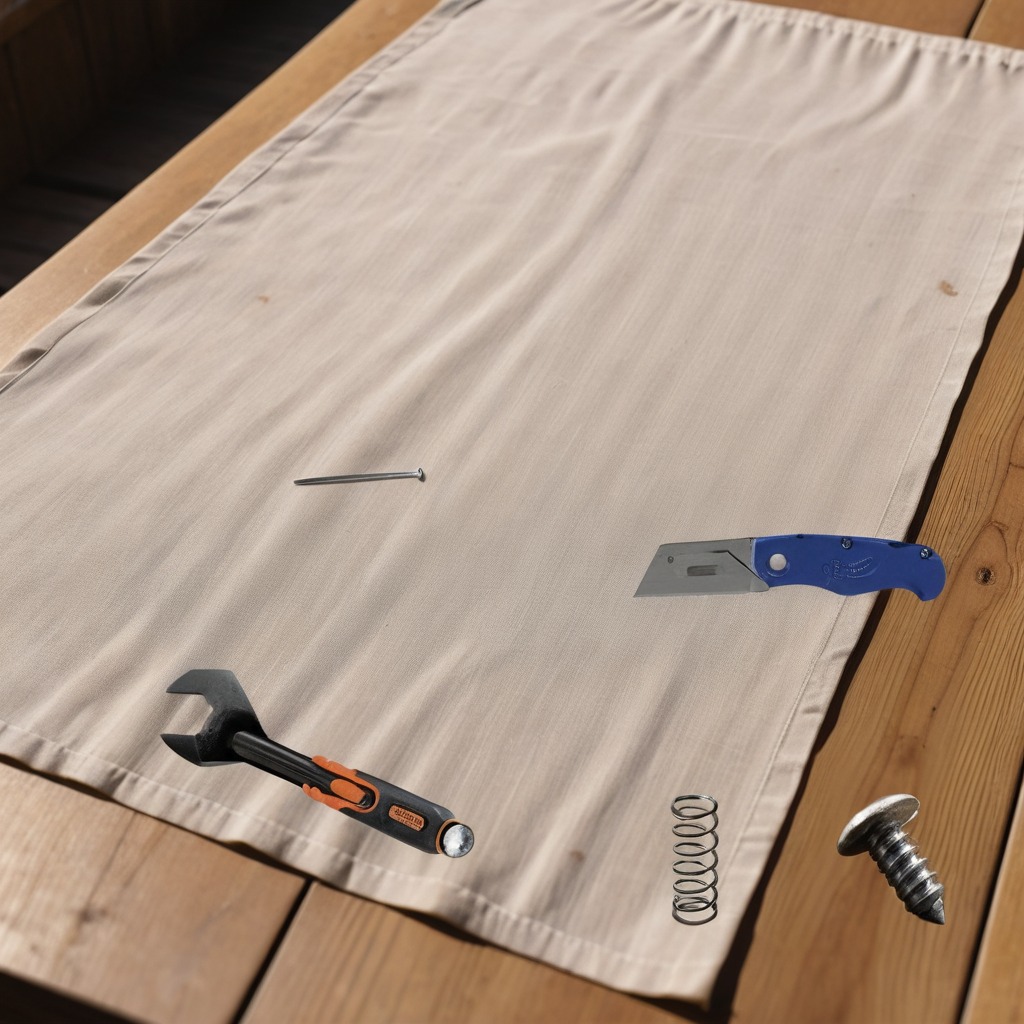
A utility knife, a metal machine screw, an iron nail, a coiled metal spring, and a wrench are lying on the wooden table.